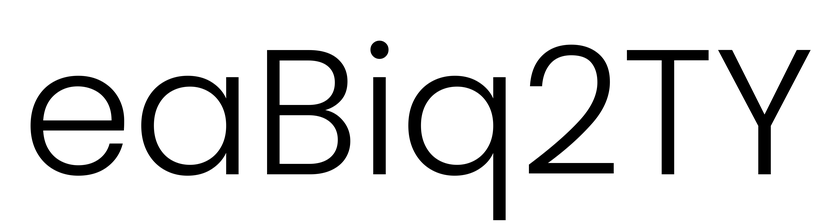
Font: Poppins-Light